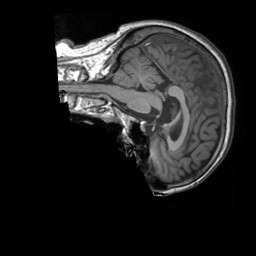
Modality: T1w
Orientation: sagittal
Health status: ill
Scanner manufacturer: siemens
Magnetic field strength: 3 T
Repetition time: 1.9 s
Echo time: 0.00247 s